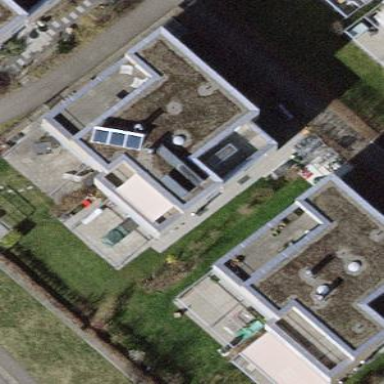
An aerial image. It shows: Terrace building.